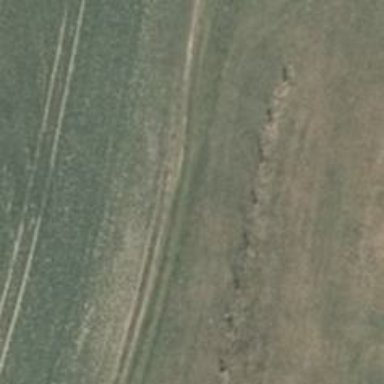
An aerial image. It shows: Track with ground surface. The track type is grade 5.